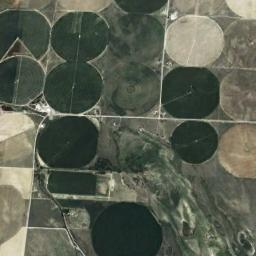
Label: circular_farmland